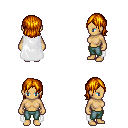
a pixel art fantasy rpg character, female body template, human, tanned skin, white cape, teal pants, dark blonde long bangs hairstyle, four views (front, back, left, right), 2x2 character sprite sheet, small pixel art, hard edges, no anti-aliasing